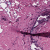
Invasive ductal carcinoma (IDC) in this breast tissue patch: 0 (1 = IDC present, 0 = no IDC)